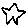
Label: star